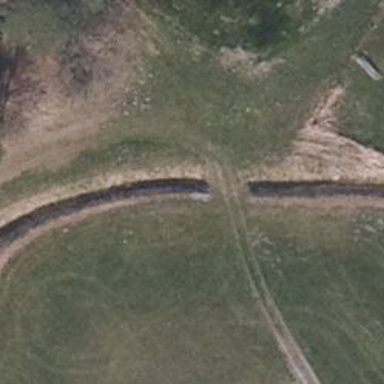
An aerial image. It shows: Culvert tunnel.